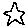
Label: star